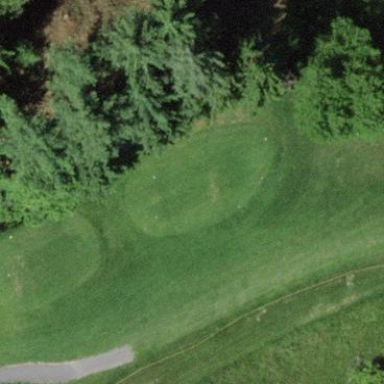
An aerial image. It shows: Golf tee.